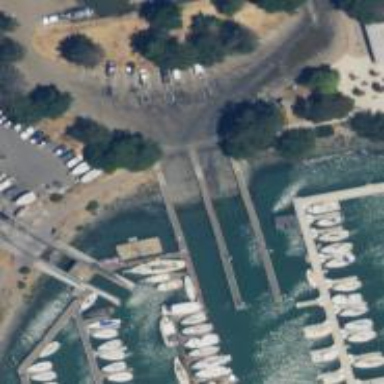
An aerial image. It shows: Slipway on leisure land.